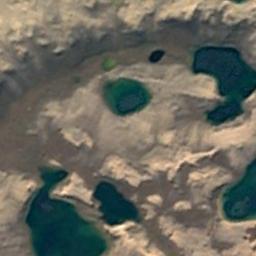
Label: wetland